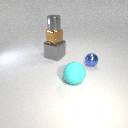
large gray metal cube behind small blue metal sphere